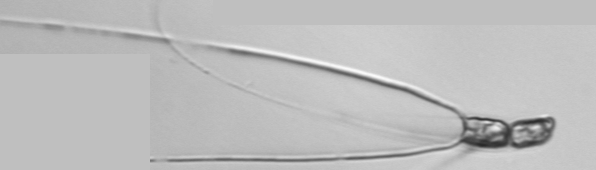
Label: Chaetoceros_peruvianis